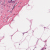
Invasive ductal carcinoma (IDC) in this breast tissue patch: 0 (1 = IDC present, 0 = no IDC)